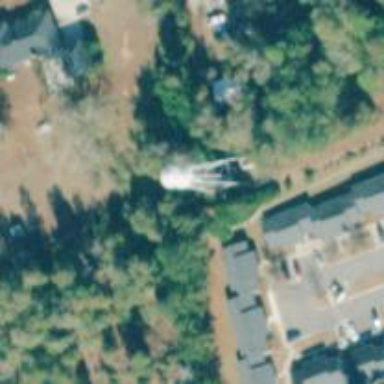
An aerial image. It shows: Water tower that is man-made.